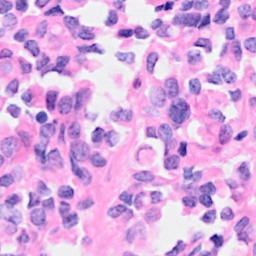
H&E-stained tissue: Breast